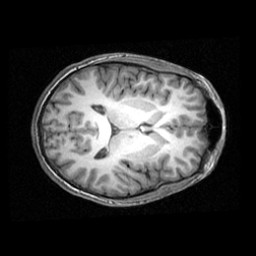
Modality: T1w
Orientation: axial
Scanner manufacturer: ge
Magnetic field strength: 3 T
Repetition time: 0.009036 s
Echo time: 0.00184 s